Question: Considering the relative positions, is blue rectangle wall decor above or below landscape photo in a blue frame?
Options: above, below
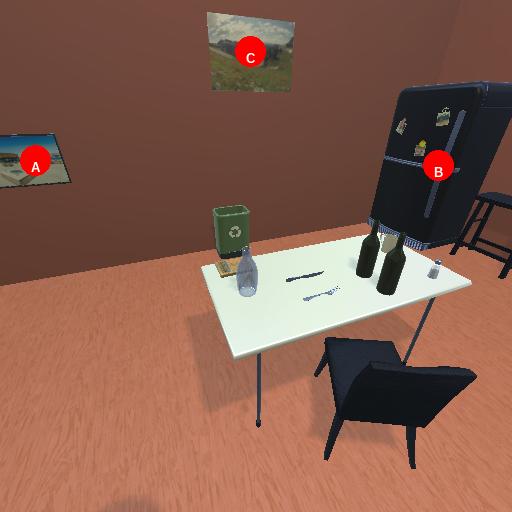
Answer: above